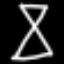
Label: hourglass